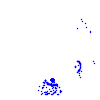
Particle: pion